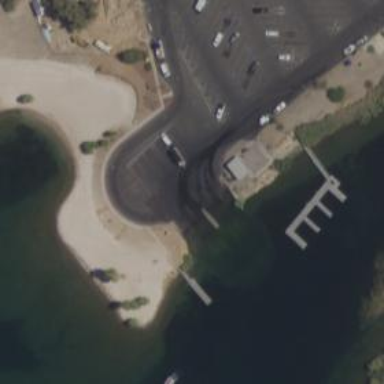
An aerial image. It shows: Slipway on leisure land.